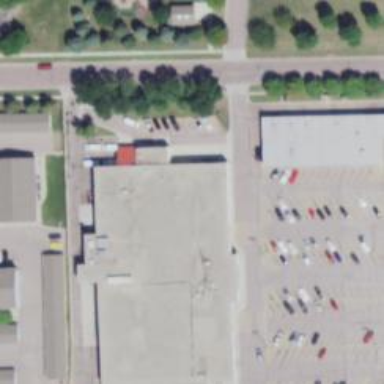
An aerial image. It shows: Supermarket.